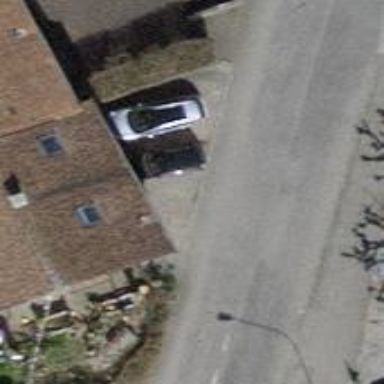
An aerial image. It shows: Set of steps on the road.